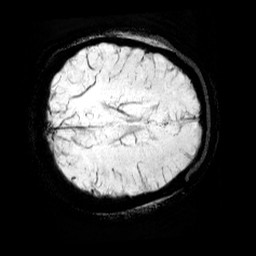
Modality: SWI
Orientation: axial
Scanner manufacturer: siemens
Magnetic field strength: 3 T
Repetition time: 0.03 s
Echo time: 0.02 s